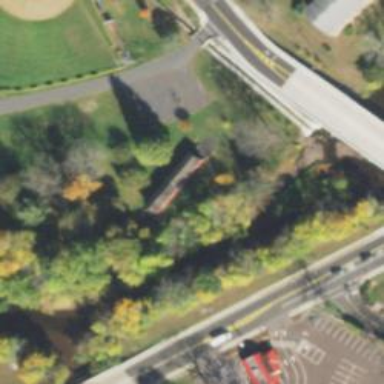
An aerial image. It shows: Covered footway bridge.